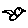
Label: bird